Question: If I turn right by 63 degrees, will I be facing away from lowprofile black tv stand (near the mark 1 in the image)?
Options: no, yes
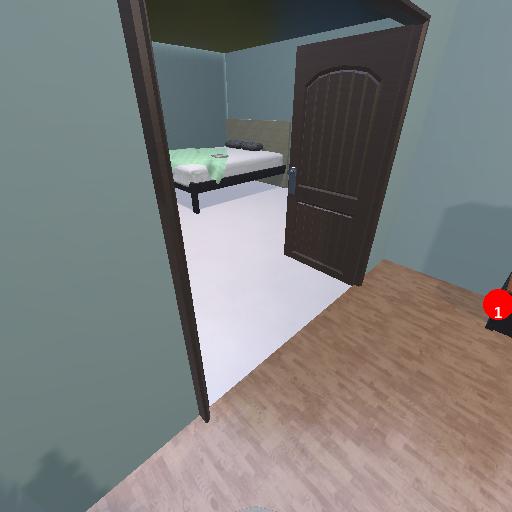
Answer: no